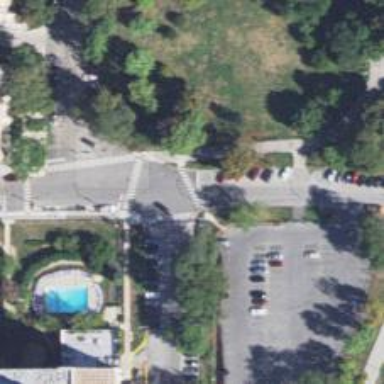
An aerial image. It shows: Uncontrolled footway crossing with zebra markings.